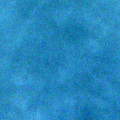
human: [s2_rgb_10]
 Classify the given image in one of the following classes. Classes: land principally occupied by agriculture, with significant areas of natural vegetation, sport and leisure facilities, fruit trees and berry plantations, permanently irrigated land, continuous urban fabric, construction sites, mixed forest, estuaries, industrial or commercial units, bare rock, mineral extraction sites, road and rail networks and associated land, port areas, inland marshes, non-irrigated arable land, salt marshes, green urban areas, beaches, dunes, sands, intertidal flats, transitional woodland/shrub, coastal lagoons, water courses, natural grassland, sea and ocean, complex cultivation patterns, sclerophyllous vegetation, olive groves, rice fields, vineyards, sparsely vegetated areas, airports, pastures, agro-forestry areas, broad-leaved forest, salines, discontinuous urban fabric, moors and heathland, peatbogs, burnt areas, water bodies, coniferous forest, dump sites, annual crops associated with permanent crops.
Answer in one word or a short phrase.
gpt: sea and ocean